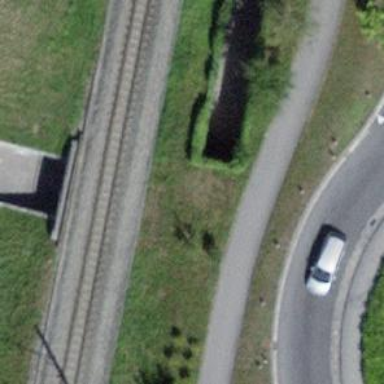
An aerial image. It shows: Tunnel for cyclists along cycleway.